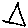
Label: triangle